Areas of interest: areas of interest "Library"
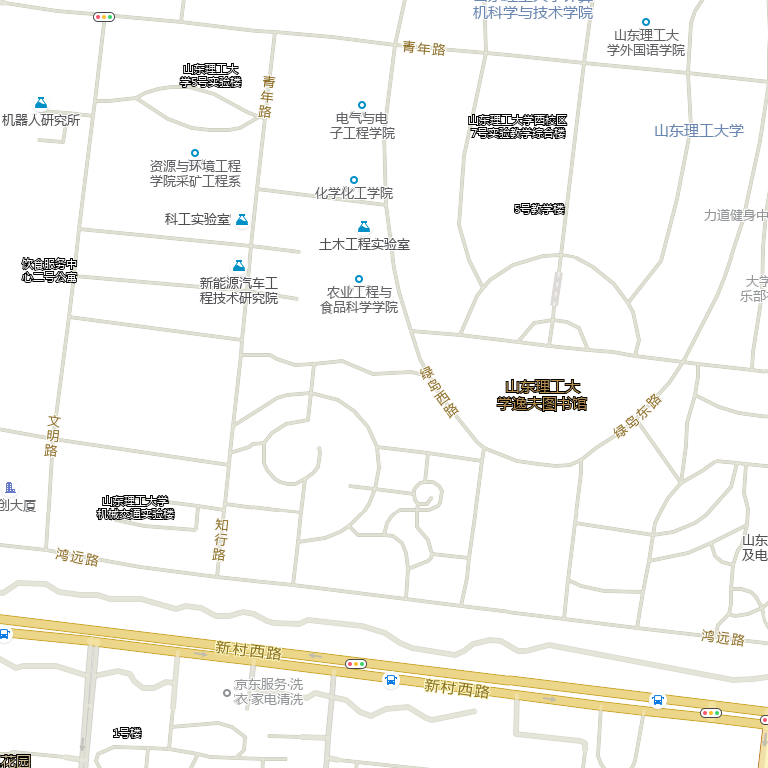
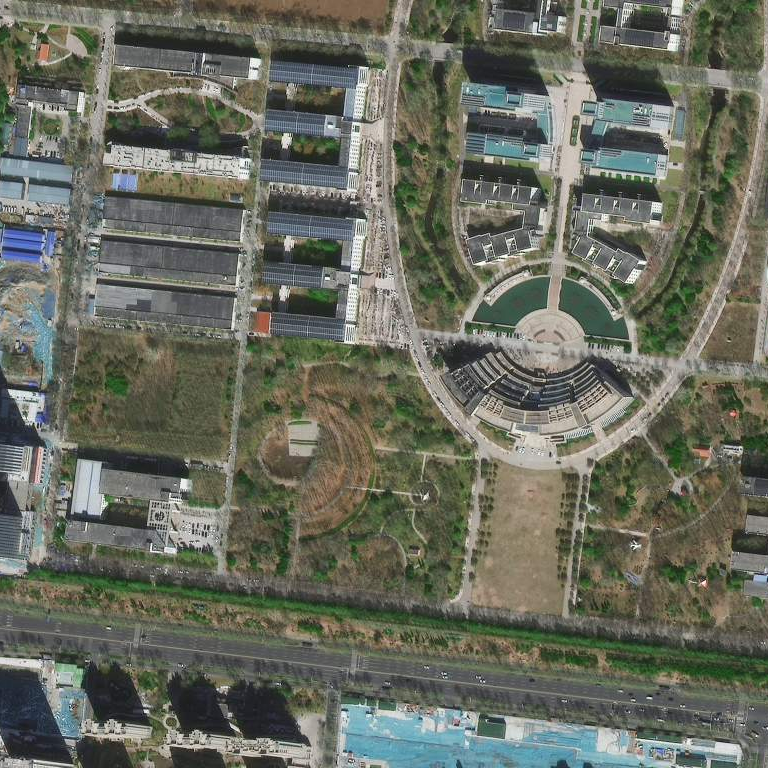